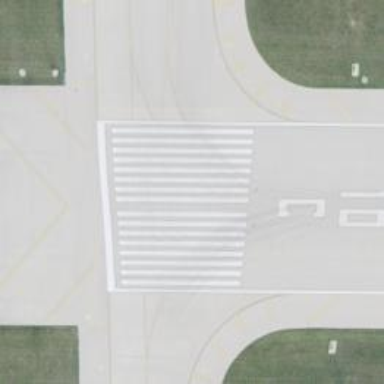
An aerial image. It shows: Image of taxiway at airport.